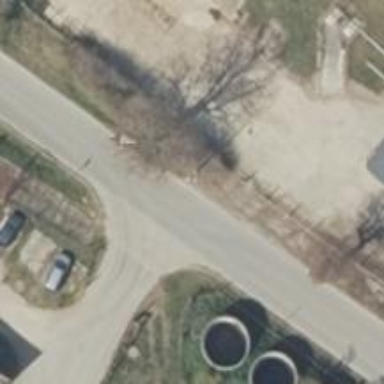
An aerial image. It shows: Asphalt road in residential area.